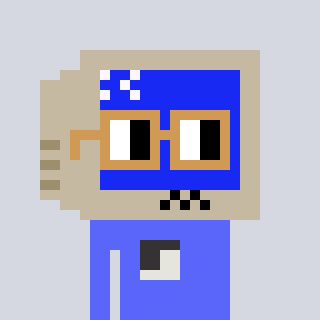
a pixel art character with square brown glasses, a old monitor-shaped head and a purple-colored body on a cool background